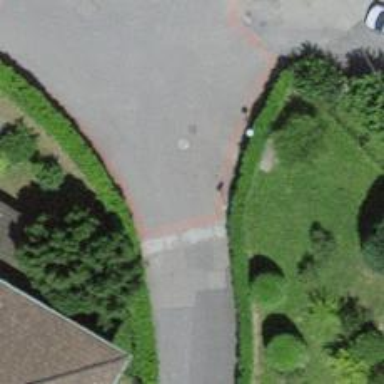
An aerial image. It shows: Road with "give way" sign.